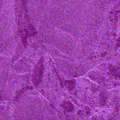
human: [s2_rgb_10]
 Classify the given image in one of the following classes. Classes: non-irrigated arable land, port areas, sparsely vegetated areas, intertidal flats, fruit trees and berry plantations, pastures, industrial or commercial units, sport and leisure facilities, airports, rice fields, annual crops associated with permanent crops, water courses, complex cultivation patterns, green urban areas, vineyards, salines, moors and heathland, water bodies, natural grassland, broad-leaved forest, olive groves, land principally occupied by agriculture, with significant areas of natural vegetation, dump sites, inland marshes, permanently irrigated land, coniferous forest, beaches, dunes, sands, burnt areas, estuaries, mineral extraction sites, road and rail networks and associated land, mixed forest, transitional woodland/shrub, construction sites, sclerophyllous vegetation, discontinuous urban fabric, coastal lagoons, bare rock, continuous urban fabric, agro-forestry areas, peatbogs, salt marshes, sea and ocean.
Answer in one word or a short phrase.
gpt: sea and ocean